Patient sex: M
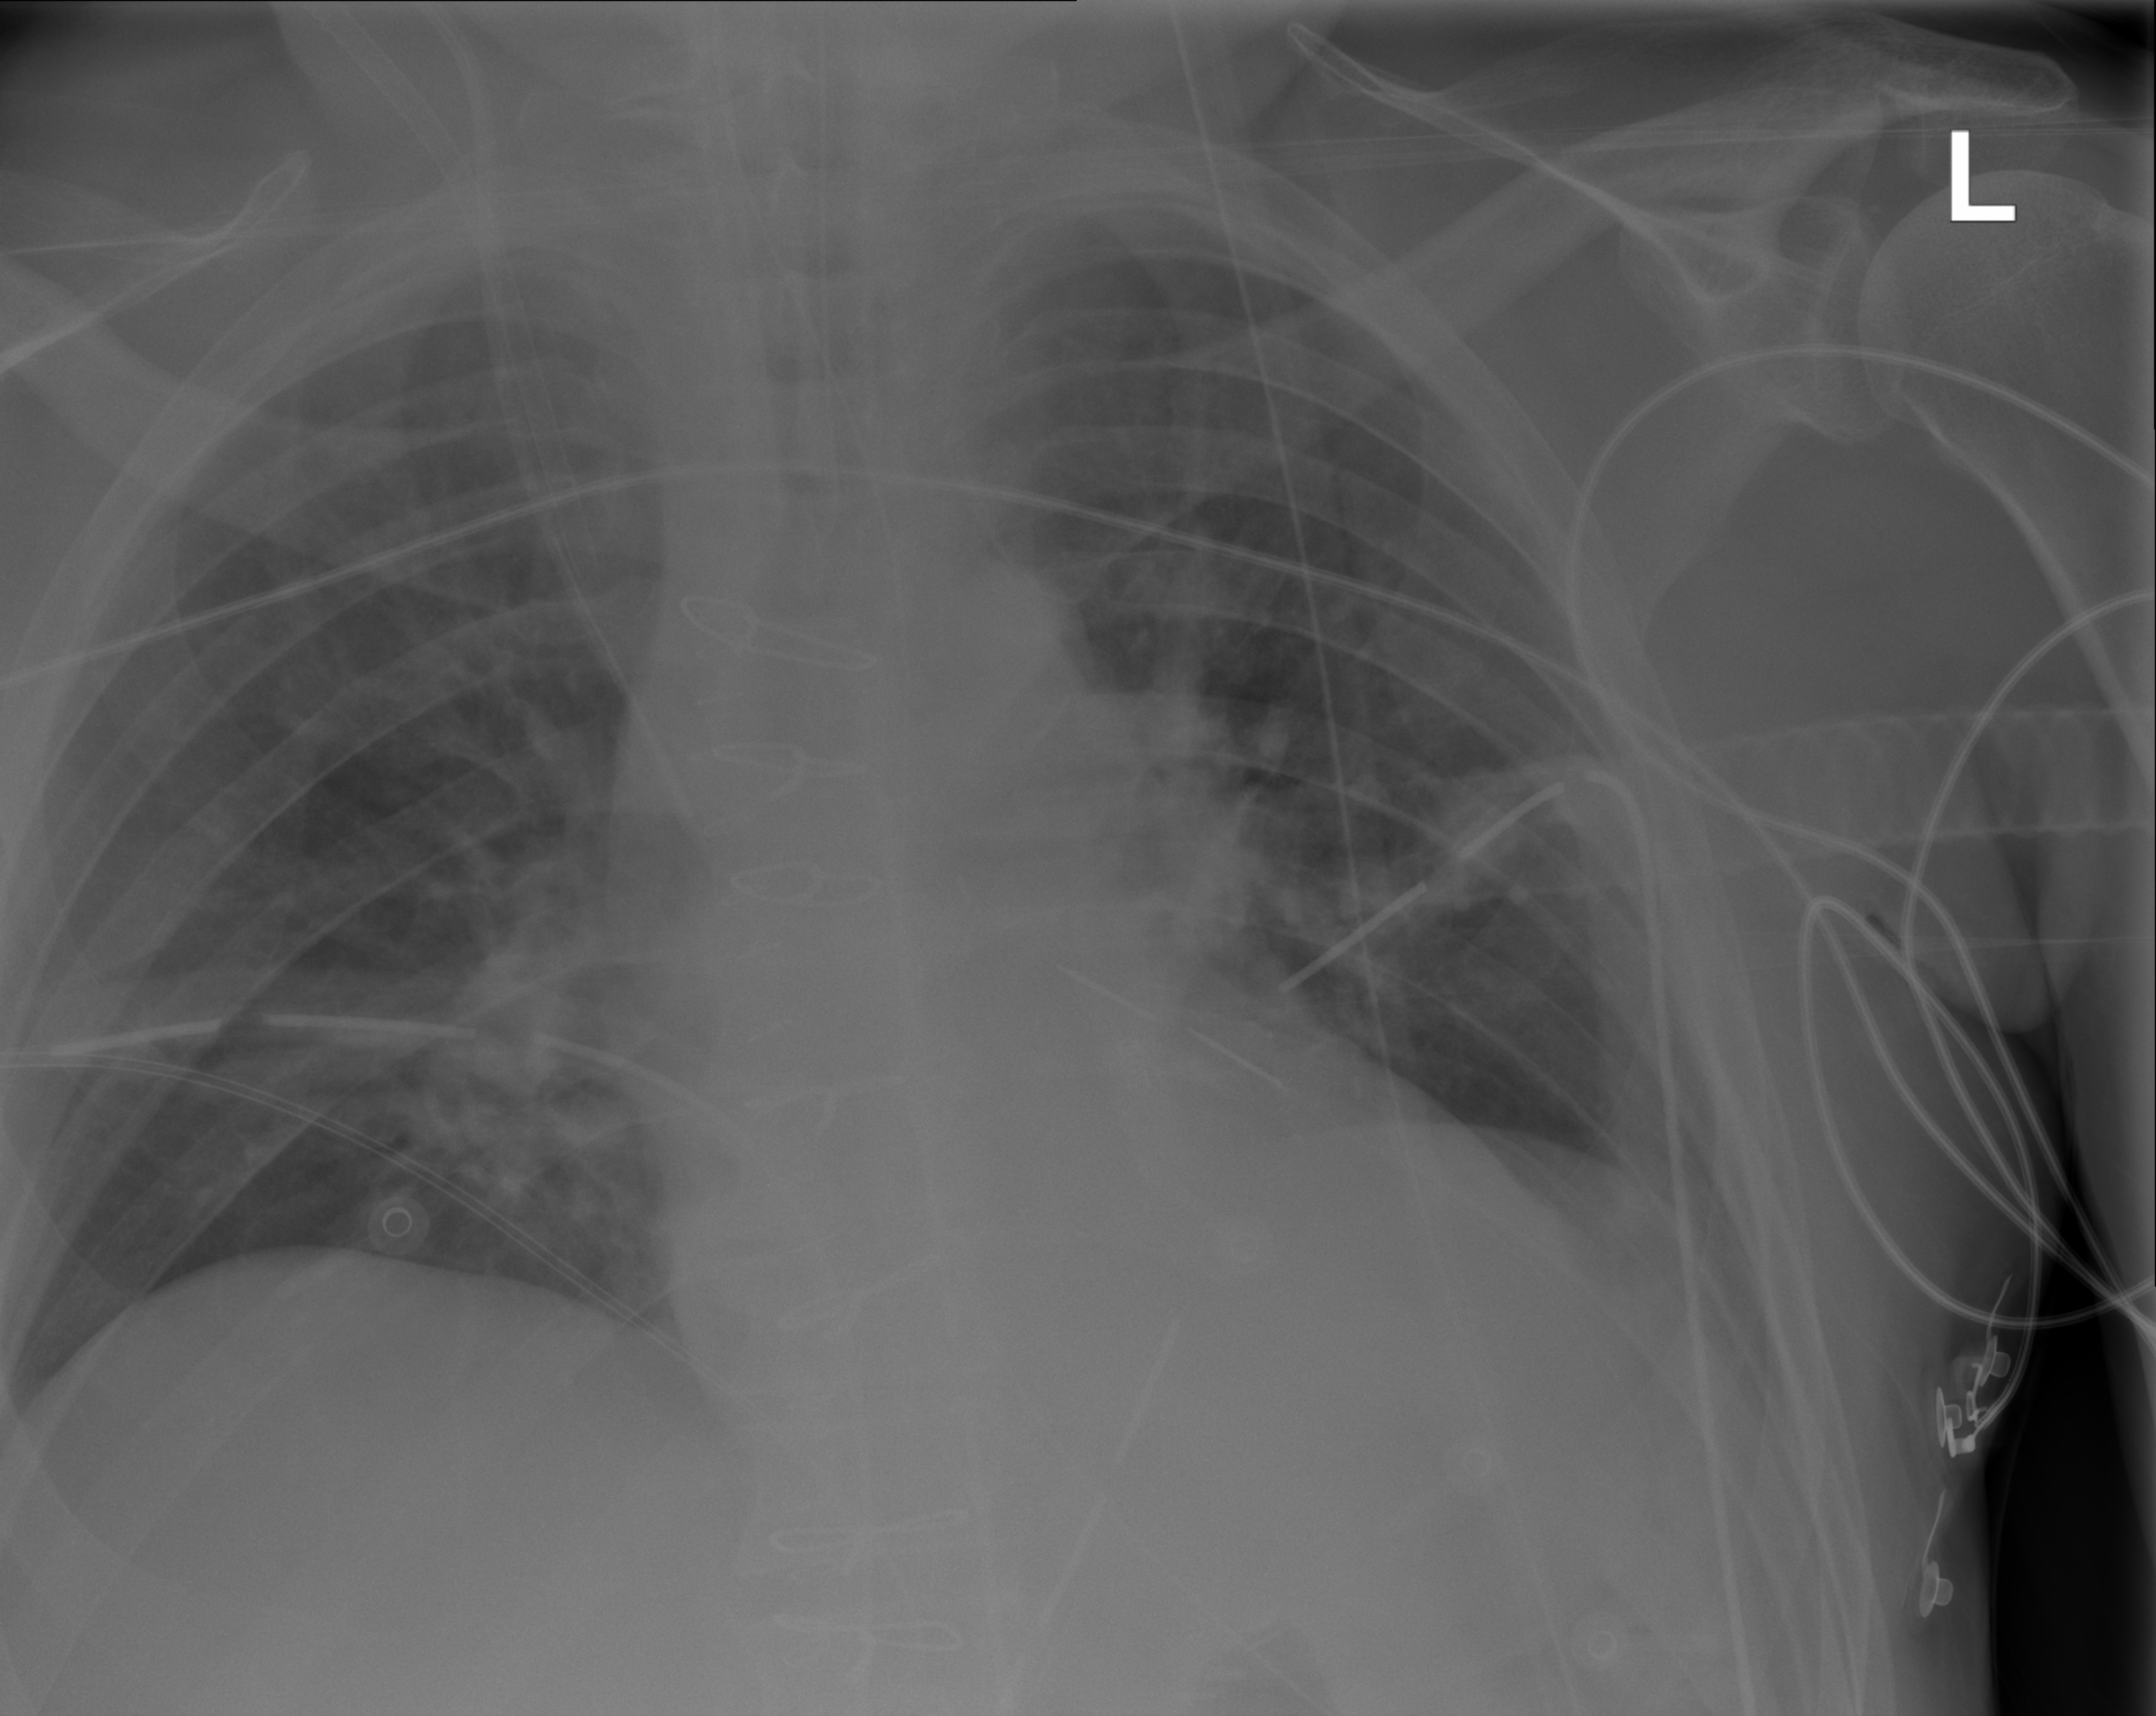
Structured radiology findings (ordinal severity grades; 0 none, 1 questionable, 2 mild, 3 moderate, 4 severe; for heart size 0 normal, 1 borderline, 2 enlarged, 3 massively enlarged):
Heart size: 1
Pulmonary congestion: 2
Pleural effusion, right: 0
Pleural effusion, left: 2
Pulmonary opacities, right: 2
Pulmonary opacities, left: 2
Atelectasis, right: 2
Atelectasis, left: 0